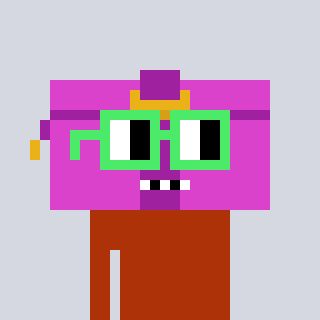
a pixel art character with square light green glasses, a clutch-shaped head and a hotbrown-colored body on a cool background